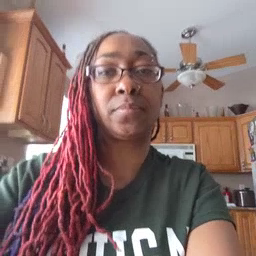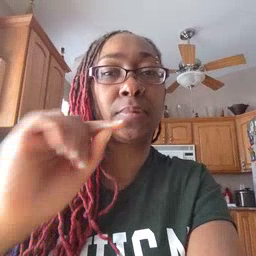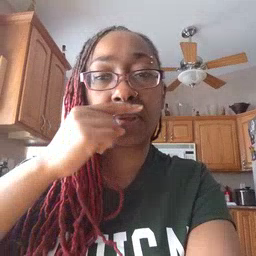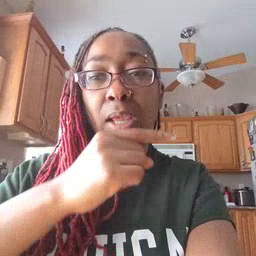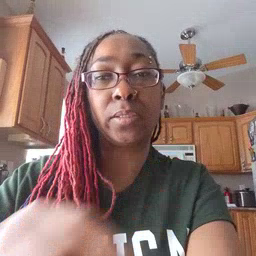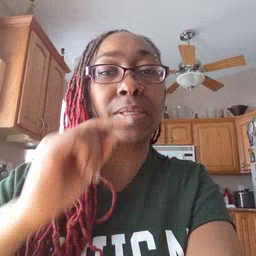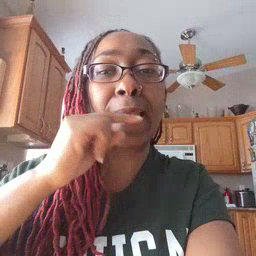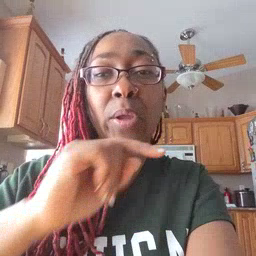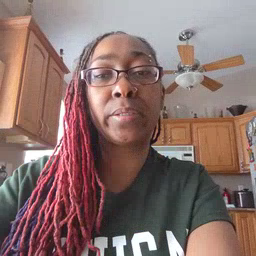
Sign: carrot